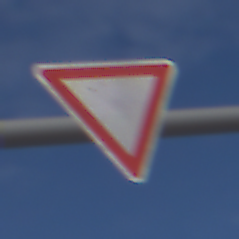
Verkehrszeichen: VorfahrtGewaehren
Umgebung: Outdoor, Nature
Tageszeit: Midday
Wetter: PartlyCloudy
Licht: Natural
Jahreszeit: NotSpecified
Kontrast: MediumContrast